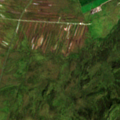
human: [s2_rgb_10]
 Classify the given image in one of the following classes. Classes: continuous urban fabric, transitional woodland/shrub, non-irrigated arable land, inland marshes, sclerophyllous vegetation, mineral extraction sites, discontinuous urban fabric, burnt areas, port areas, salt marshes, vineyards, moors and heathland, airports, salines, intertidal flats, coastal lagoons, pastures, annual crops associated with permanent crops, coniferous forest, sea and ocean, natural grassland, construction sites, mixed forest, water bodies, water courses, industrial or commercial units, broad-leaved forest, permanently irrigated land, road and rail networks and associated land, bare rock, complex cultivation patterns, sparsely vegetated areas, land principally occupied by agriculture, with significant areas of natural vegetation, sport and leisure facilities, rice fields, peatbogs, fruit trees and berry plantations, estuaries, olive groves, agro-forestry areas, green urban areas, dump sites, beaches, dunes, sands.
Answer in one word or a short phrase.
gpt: moors and heathland, peatbogs